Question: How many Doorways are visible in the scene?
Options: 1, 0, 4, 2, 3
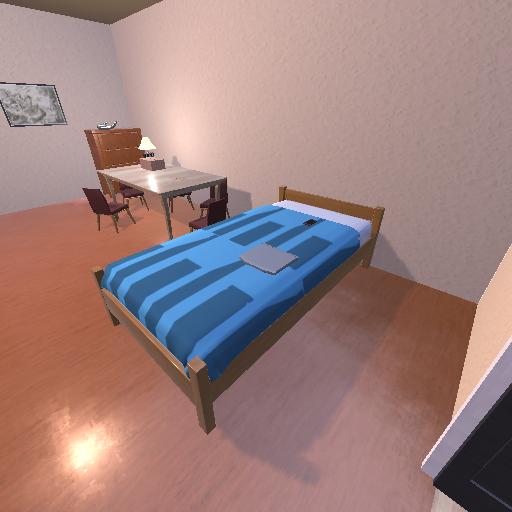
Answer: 1